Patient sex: M
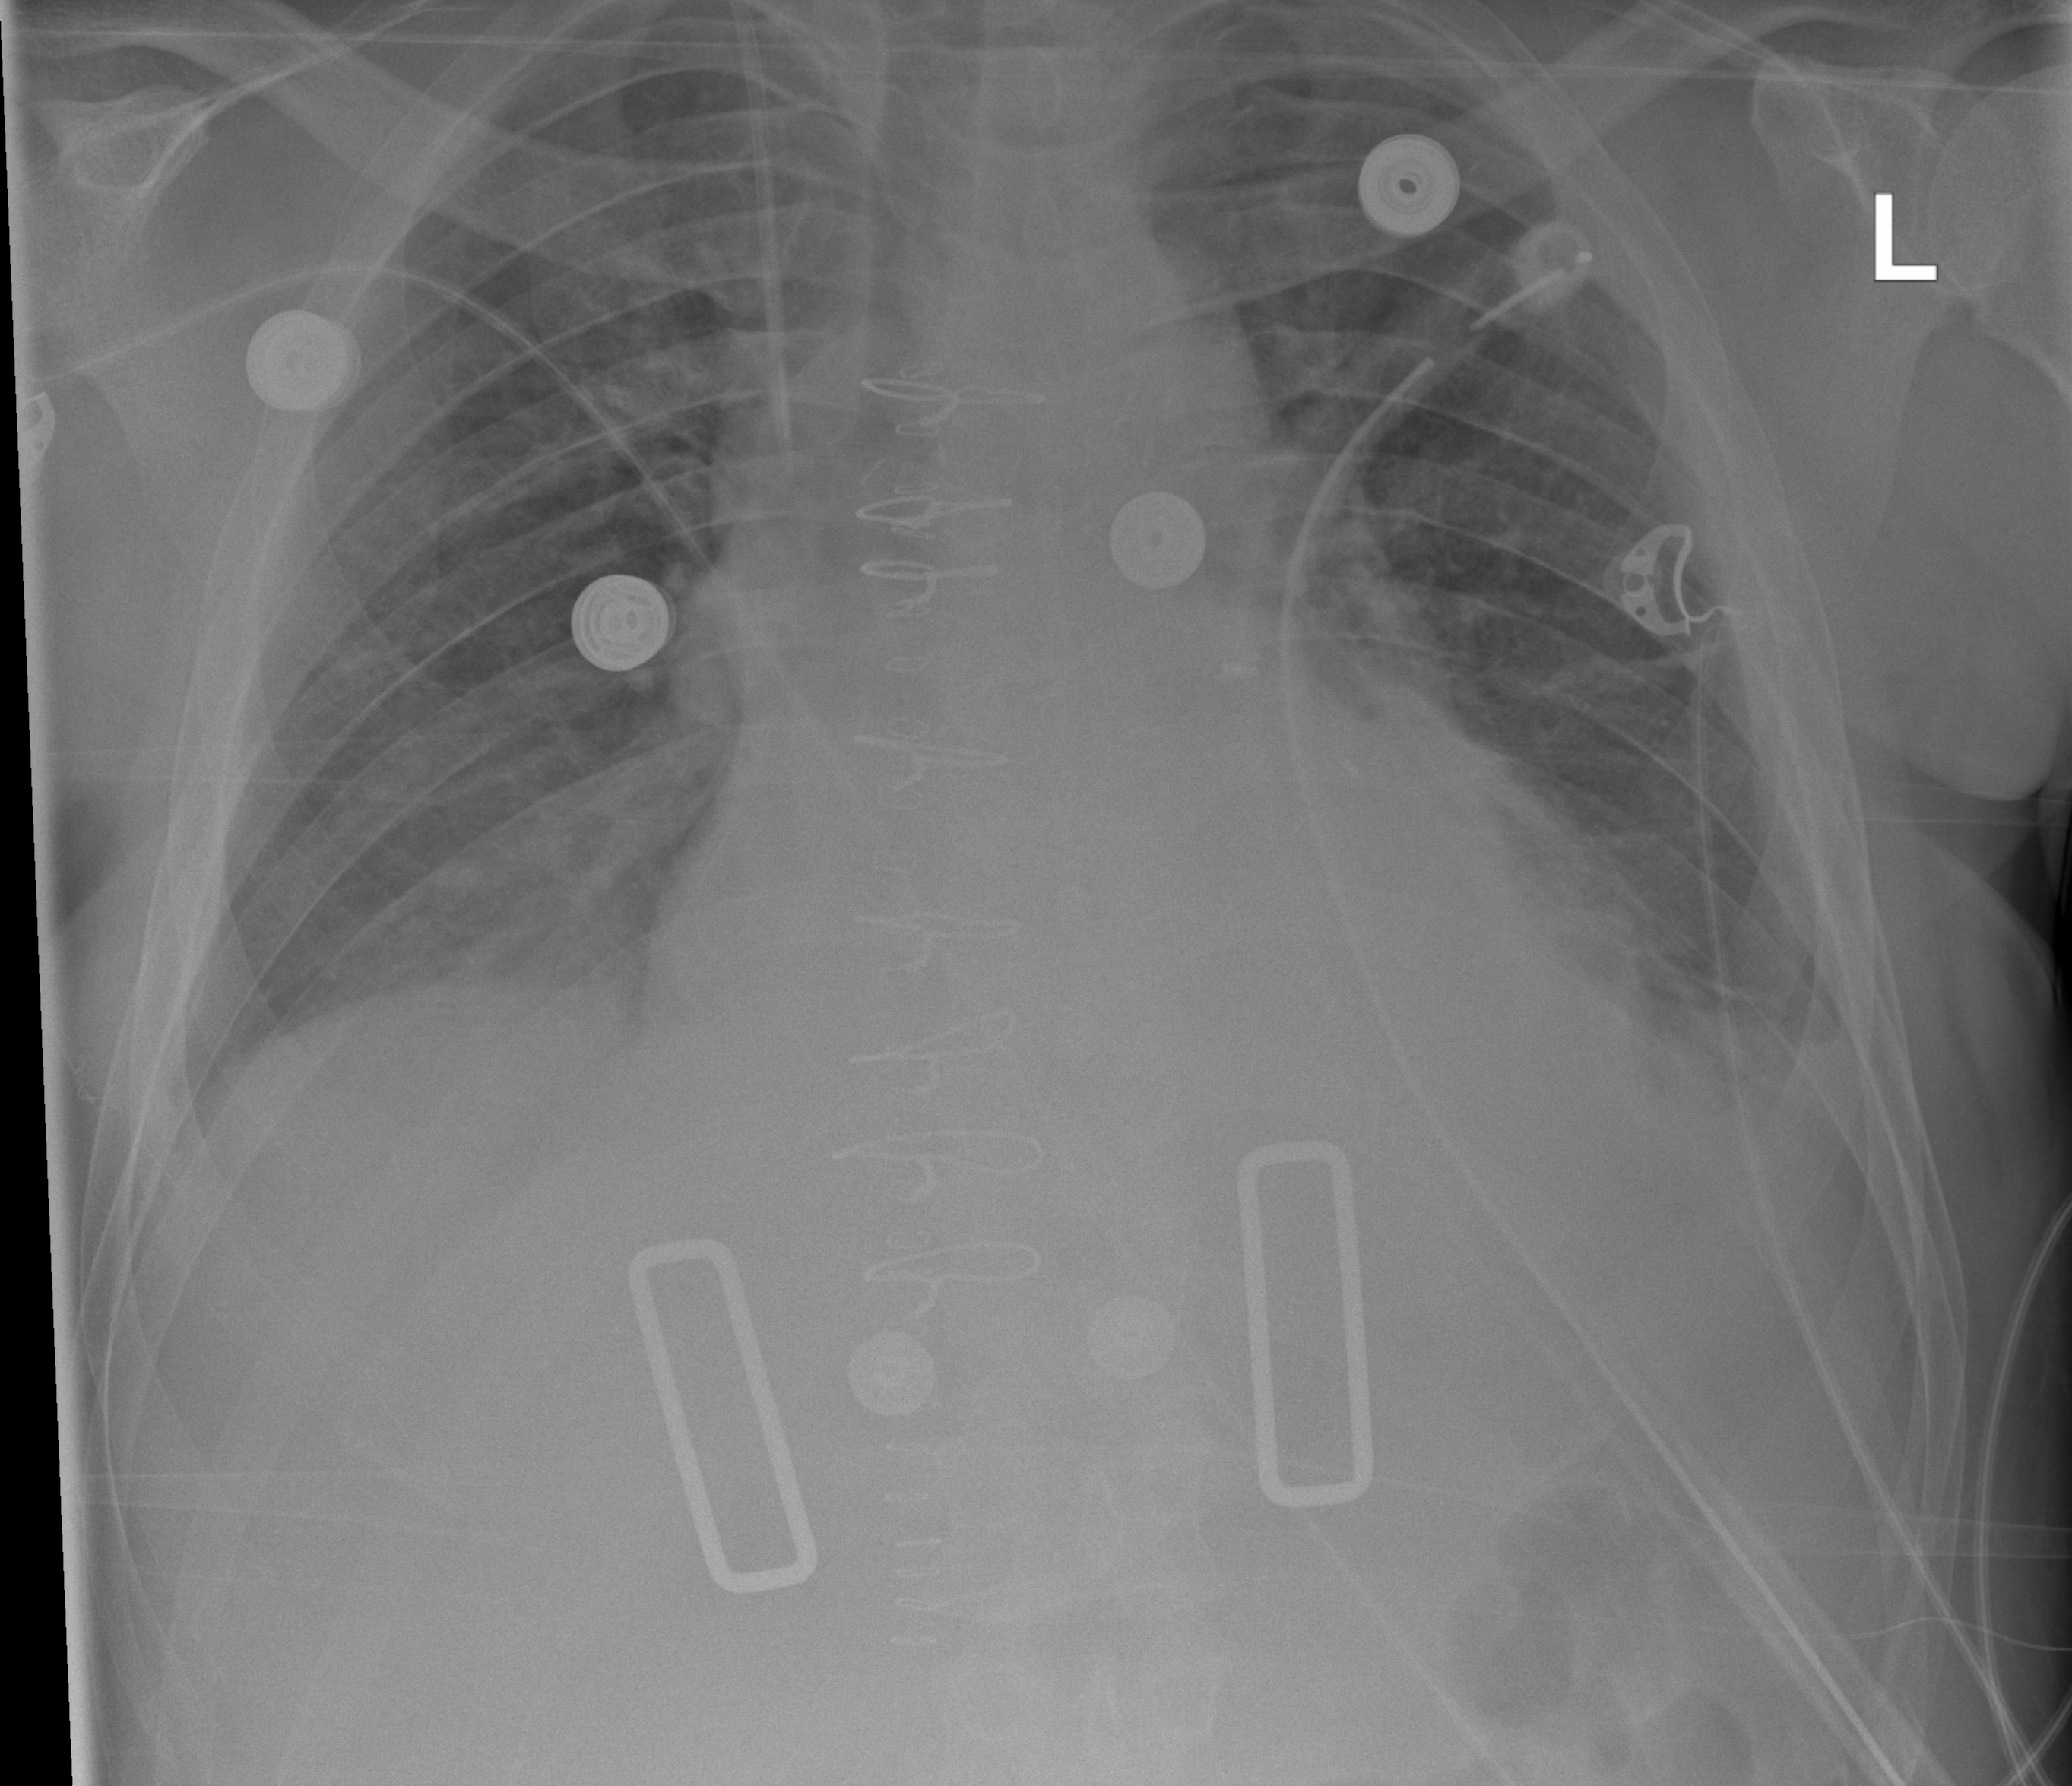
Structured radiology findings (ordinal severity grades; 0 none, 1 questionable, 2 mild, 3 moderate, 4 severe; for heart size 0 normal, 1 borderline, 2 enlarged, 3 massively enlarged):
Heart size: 2
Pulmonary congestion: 1
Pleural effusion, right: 1
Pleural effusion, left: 2
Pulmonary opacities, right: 0
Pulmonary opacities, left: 0
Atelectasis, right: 1
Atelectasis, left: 2